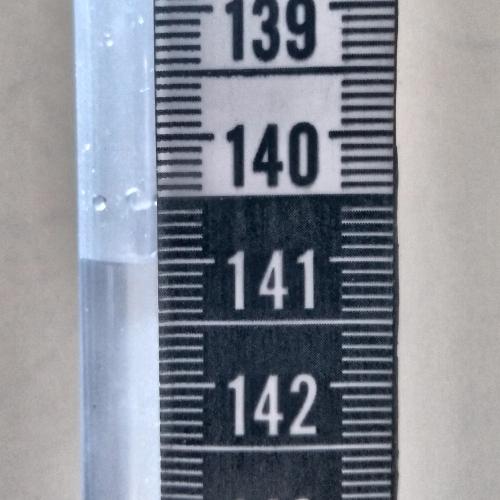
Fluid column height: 141.0 cm